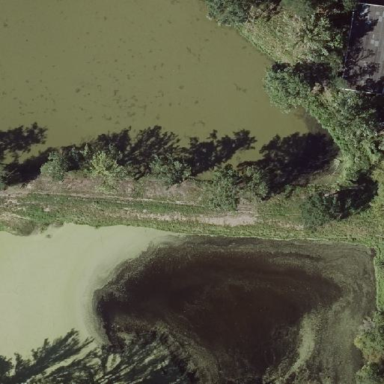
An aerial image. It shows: Pond with natural water.